Question: I have a slightly unusual requirement, which I am really struggling with. I have created an image to illustrate what I'm trying to do:

Basically this is a DIV that is made up of 3 areas - top, middle and bottom. All 3 areas have background images and I need the middle area (the blue bit including its borders) to expand with the content. So the more content there is the bigger the middle area will be. The problem is that the content actually needs to cover the whole of the DIV and not just the middle area.
This is what I have at the moment:
HTML:
'''
<div id="panel">
<div id="top"></div>
<div id="middle">
<div id="content">
Lorem ipsum, etc...
</div>
</div>
<div id="bottom"></div>
</div>
'''
CSS:
'''
#panel {
float: left;
width: 300px;
position: relative;
}
#top {
position: absolute;
left: 0;
top: 0;
height: 100px;
width: 100%;
background: url(top.png) no-repeat;
}
#middle {
float: left;
margin-top: 100px;
width: 100%;
min-height: 200px;
background: url(middle.png) repeat-y;
}
#bottom {
position: absolute;
left: 0;
bottom: 0;
height: 100px;
width: 100%;
background: url(bottom.png) no-repeat;
}
'''
This doesn't really work and is probably the incorrect approach. Anybody got any ideas?
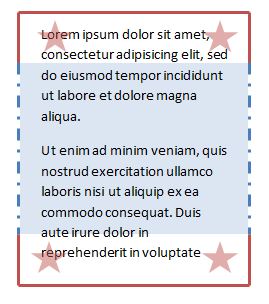
Answer: The content will cover everything because it's the middle panel, and the middle one is positioned to never take up the entire '#panel' - move the '#content' to be in the '#panel' element...
'''
<div id="panel">
<div id="top"></div>
<div id="middle"></div>
<div id="bottom"></div>
<div id="content">
Lorem ipsum, etc...
</div>
</div>
'''
Position '#middle' using 'position: absolute;' like '#top' and '#bottom':
'''
#panel {
height: 400px; /* or 100% or whatever */
width: 300px;
position: relative;
}
#top,
#middle,
#bottom {
left: 0;
position: absolute;
width: 100%;
}
#top {
height: 100px;
background: url(top.png) no-repeat;
top: 0;
}
#middle {
bottom: 100px;
top: 100px;
background: url(middle.png) repeat-y;
}
#bottom {
bottom: 0;
height: 100px;
background: url(bottom.png) no-repeat;
}
#content {
/* any padding or anything */
position: relative;
}
'''
<URL>